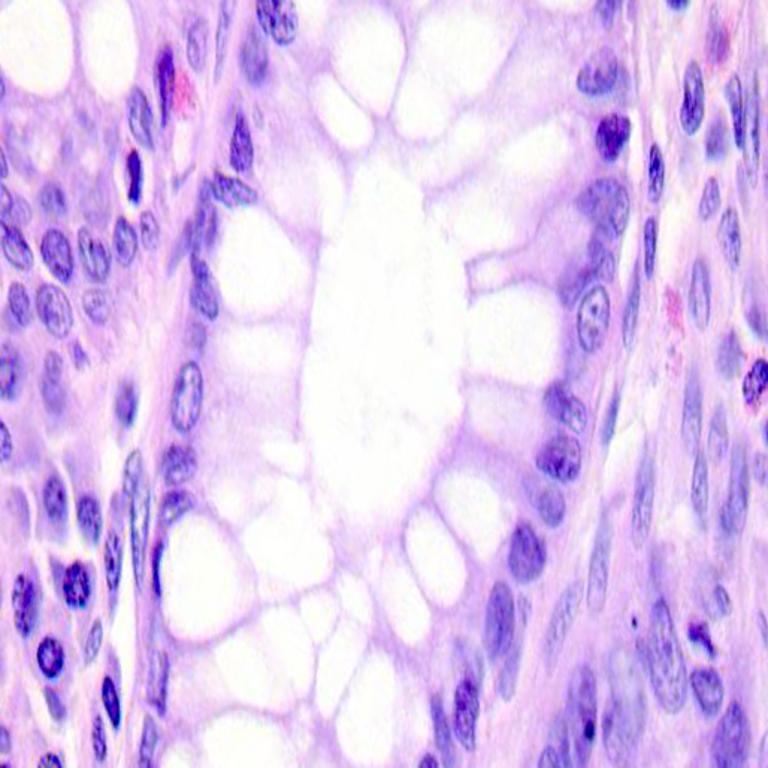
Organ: colon
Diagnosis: benign